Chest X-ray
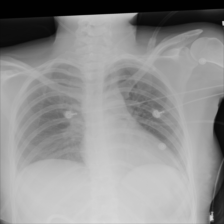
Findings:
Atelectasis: negative
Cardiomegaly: negative
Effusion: negative
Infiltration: negative
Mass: negative
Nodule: negative
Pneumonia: negative
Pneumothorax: negative
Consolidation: negative
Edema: negative
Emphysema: negative
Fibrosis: negative
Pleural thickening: negative
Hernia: negative